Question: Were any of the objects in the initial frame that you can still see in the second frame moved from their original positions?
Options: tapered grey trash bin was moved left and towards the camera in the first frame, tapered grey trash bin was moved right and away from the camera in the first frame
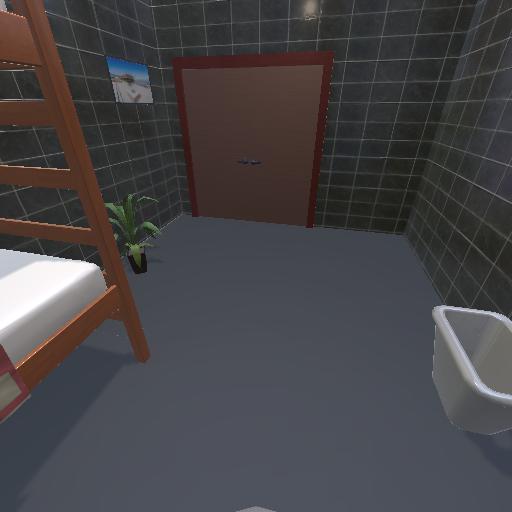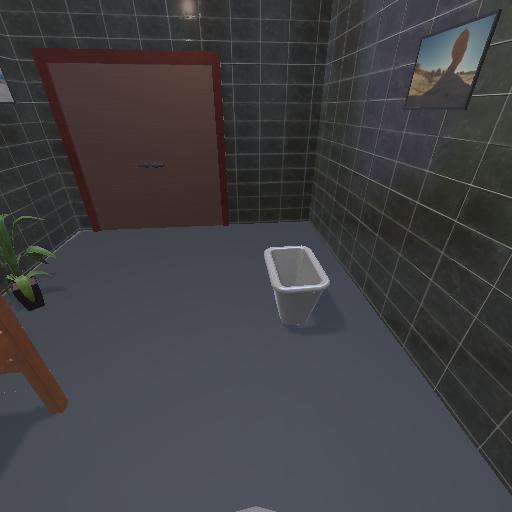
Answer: tapered grey trash bin was moved left and towards the camera in the first frame